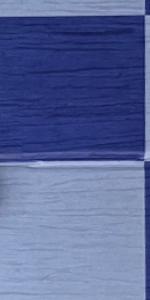
Label: Empty